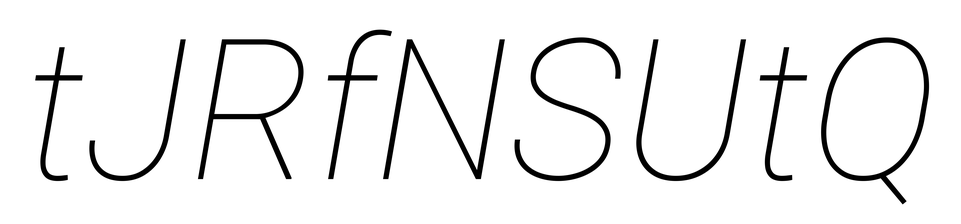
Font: Roboto-Italic_Thin_Italic